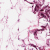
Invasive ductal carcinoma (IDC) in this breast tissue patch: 0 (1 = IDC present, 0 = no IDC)